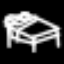
Label: bed